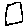
Label: square